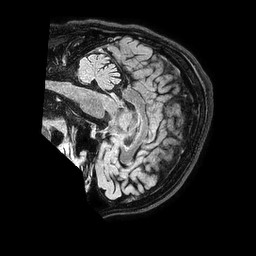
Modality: FLAIR
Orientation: sagittal
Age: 44
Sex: male
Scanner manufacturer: philips
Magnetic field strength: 1.5 T
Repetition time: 4.8 s
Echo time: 0.3 s